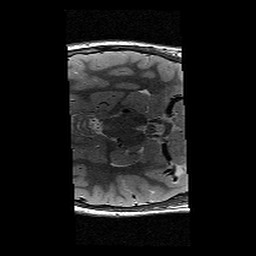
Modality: T2w
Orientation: axial
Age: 12
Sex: female
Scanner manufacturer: siemens
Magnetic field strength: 3 T
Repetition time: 9.23 s
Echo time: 0.067 s